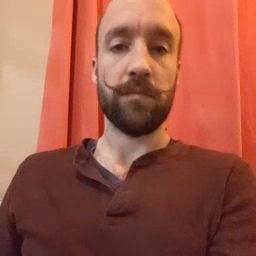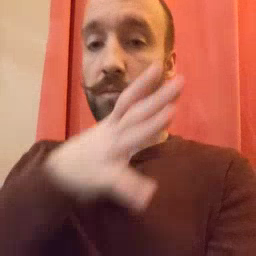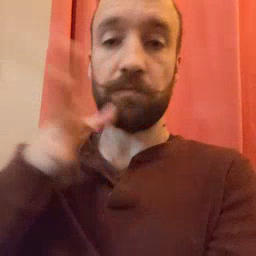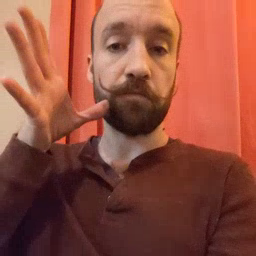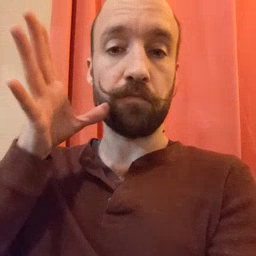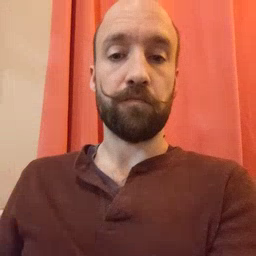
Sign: farm